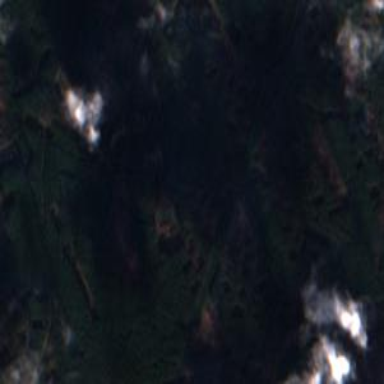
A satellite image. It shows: Forest area.